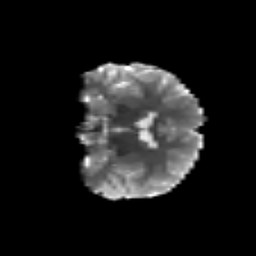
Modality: T2w
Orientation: coronal
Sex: female
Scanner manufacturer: siemens
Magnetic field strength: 3 T
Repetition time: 5 s
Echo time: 0.071 s